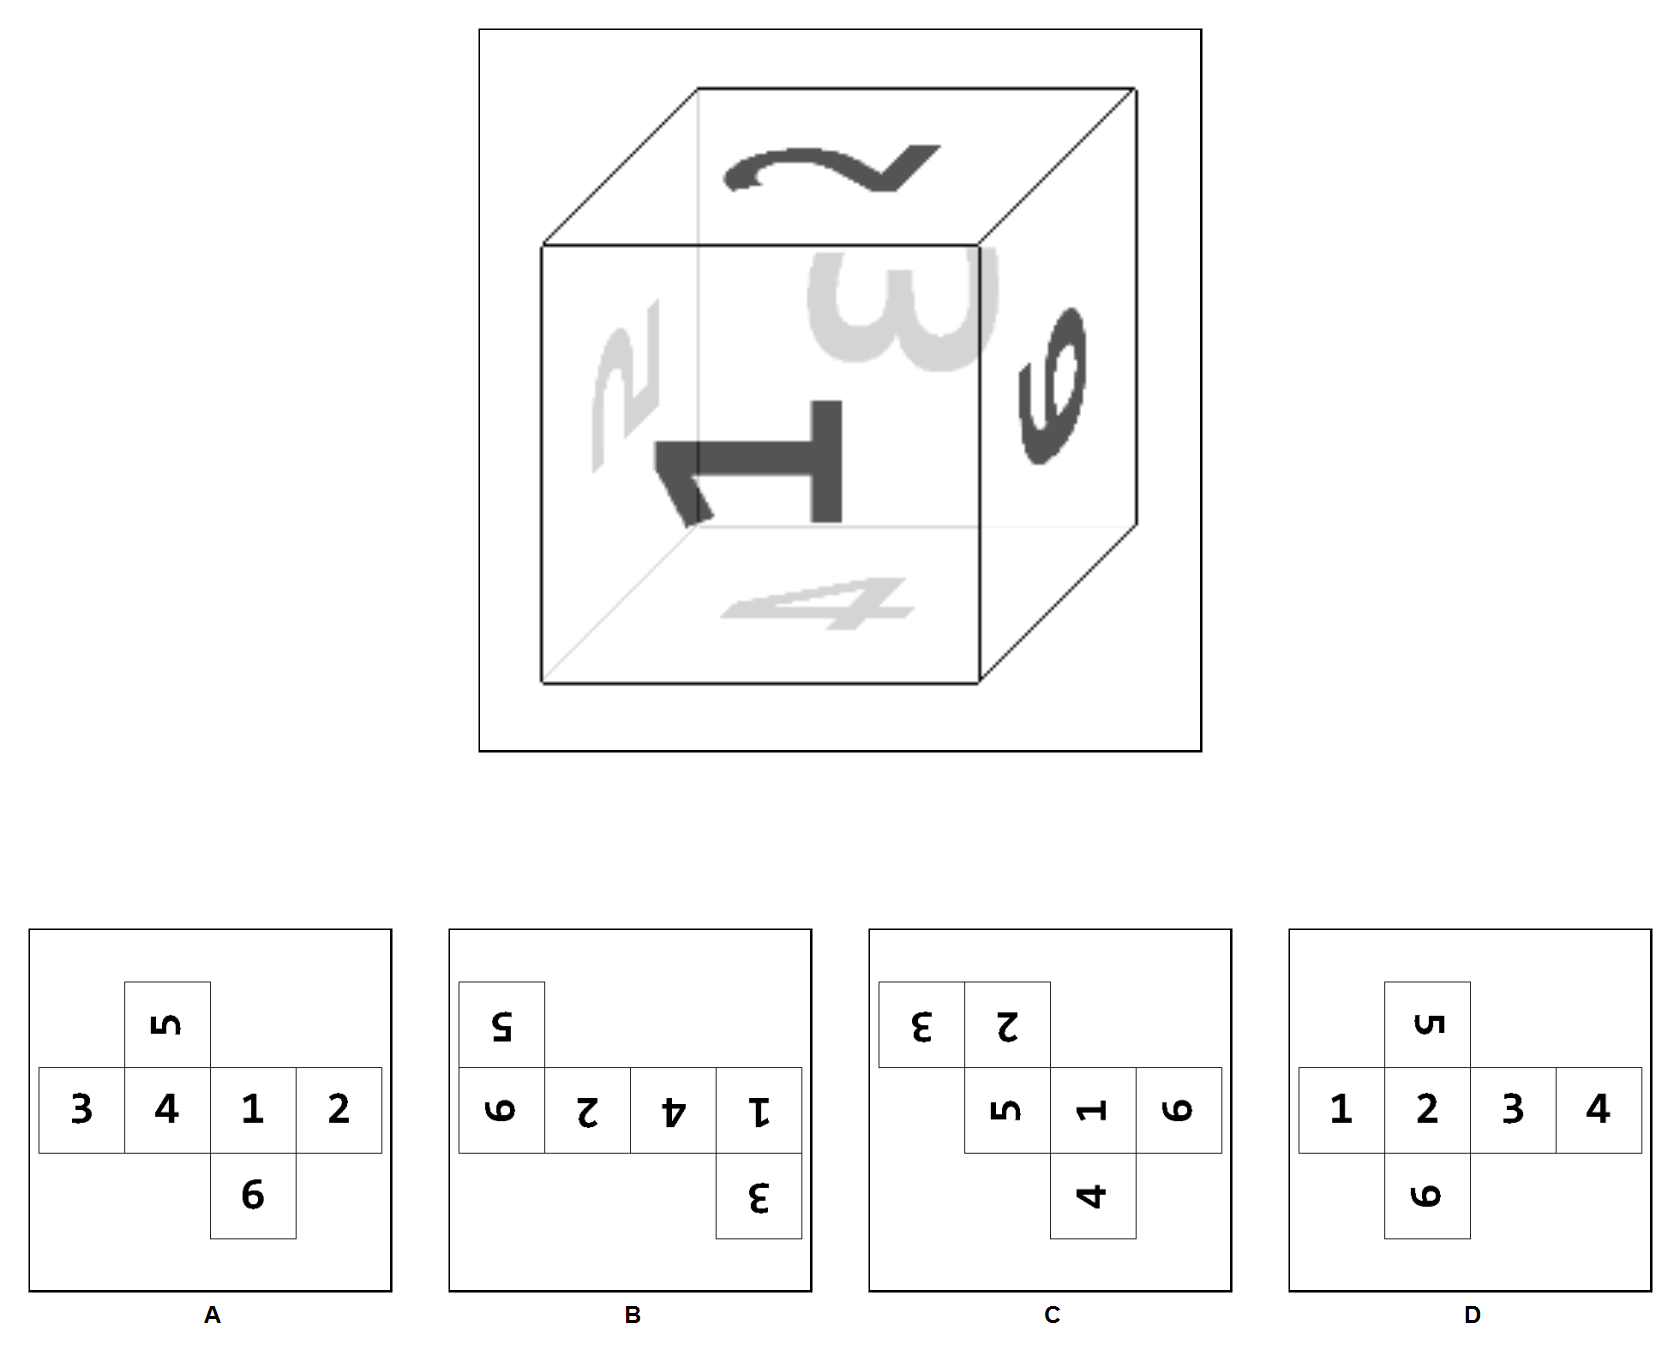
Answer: B